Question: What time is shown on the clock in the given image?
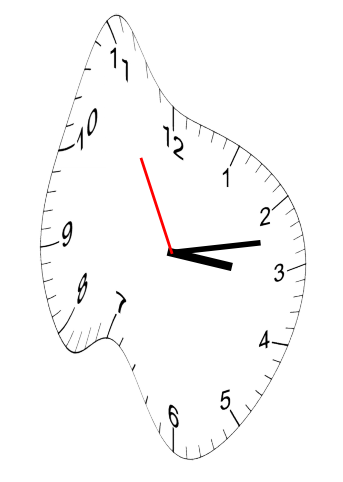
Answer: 03:12:55